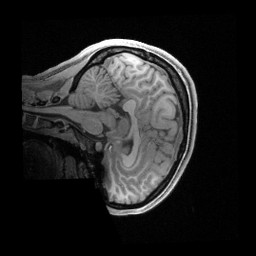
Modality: T1w
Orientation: sagittal
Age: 20
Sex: female
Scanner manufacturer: siemens
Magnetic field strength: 3 T
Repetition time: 2.4 s
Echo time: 0.00222 s